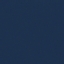
Label: SeaLake